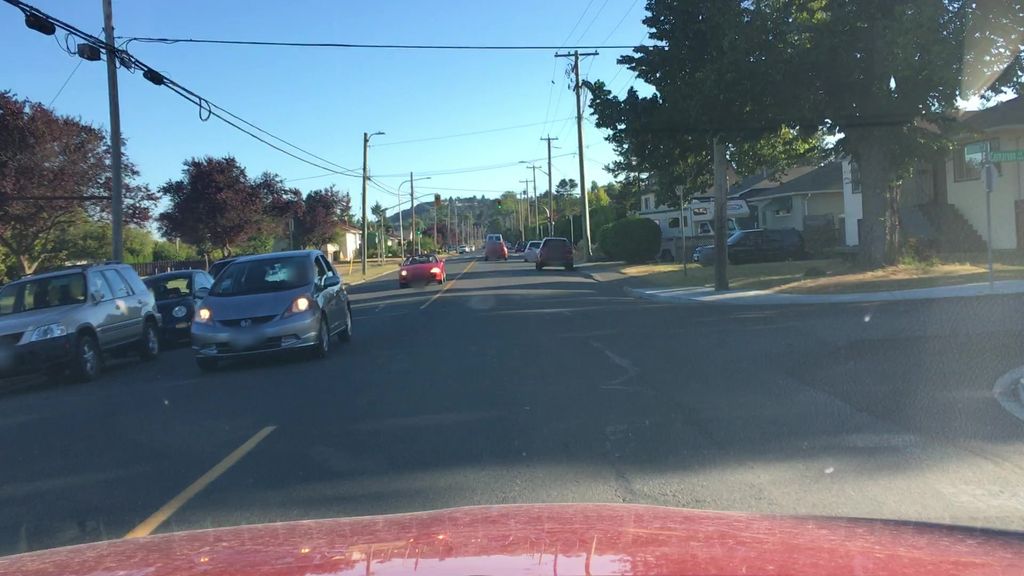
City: victoria